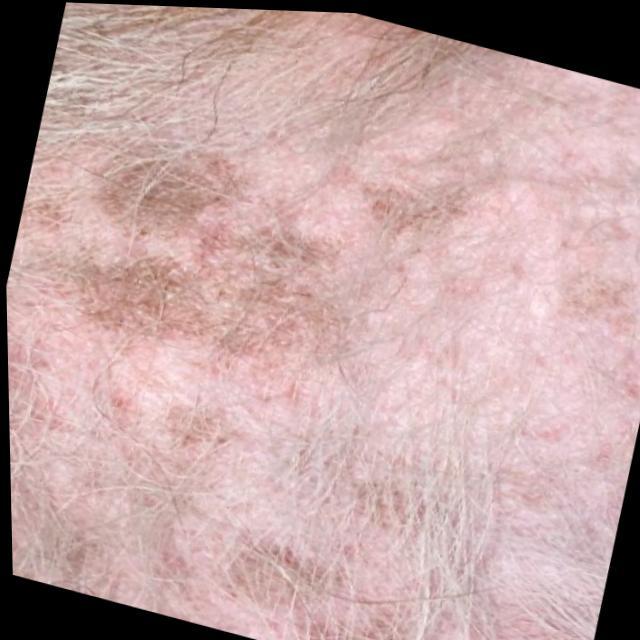
Canine demodicosis (Demodex mange) — caused by Demodex canis mites. Presents with alopecia, follicular papules, pustules, and comedones. Often localized on face and forelimbs.